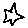
Label: star